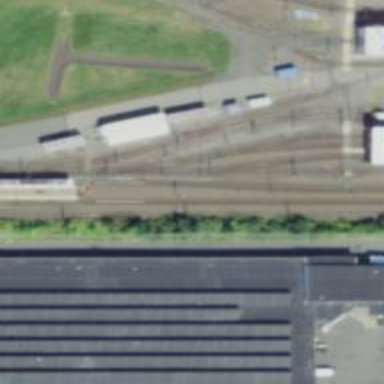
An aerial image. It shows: Light rail railway system with contact lines for electrification.